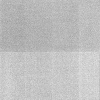
Atmospheric dust classification: dusty